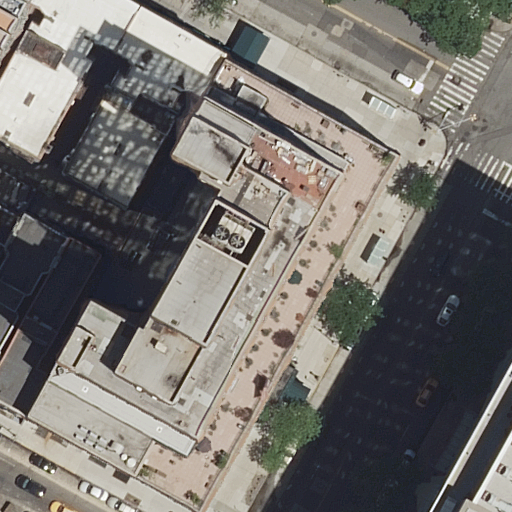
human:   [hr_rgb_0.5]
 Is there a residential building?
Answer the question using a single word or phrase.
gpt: yes

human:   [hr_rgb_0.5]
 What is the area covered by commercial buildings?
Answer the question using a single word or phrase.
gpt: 0m2

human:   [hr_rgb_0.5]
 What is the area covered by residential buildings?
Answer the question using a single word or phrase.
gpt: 7496m2

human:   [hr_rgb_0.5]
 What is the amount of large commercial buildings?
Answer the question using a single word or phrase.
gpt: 0

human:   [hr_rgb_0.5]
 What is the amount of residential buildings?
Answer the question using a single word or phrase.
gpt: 7

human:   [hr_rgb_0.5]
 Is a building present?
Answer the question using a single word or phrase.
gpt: yes

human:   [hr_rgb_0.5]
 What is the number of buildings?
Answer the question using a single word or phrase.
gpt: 7

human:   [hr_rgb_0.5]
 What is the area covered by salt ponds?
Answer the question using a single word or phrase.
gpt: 0m2

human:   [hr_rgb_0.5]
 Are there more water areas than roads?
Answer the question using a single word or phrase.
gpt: no

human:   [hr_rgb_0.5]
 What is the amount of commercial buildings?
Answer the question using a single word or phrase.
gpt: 0

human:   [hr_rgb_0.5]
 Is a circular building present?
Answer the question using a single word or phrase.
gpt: no

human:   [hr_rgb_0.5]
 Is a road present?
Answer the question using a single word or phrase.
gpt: yes

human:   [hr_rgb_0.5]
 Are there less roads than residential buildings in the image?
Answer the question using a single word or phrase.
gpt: no

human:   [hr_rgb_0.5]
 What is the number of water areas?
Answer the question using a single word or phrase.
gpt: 0

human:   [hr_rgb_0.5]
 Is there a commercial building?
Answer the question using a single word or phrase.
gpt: no

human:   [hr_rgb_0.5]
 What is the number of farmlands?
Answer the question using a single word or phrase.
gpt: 0

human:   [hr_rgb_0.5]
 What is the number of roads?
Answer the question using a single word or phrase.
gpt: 7

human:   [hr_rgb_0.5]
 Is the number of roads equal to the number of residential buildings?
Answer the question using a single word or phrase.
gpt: yes

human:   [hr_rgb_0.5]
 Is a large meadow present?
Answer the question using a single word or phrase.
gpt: no

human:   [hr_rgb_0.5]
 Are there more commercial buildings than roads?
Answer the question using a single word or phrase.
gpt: no

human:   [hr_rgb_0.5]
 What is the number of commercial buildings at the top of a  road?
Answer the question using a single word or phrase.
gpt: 0

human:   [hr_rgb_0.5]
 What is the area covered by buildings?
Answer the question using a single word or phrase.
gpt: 7496m2

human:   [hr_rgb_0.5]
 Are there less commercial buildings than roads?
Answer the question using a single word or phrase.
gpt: yes

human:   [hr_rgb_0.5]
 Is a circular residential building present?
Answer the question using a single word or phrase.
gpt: no

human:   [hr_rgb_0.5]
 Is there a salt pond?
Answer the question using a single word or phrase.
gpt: no

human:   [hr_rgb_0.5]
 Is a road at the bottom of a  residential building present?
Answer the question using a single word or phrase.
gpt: yes

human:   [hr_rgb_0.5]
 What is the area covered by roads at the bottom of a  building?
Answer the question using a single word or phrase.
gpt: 0m2

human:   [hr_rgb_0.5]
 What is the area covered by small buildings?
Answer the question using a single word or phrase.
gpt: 50m2

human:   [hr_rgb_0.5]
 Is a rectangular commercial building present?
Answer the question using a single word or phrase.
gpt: no

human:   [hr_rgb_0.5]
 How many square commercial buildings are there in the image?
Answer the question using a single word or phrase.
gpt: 0

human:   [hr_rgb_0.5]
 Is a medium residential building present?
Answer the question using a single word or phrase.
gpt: yes

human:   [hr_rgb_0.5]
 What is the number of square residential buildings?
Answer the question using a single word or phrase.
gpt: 0

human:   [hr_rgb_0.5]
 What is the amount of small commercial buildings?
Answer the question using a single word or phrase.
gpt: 0

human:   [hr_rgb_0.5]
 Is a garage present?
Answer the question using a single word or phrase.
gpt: no

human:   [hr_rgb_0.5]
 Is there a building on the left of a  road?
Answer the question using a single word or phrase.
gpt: yes

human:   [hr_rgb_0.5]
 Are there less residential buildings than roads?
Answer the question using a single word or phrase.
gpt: no

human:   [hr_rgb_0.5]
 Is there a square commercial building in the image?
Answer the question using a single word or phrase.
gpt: no

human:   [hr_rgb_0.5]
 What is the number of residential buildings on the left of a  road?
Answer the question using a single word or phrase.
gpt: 6

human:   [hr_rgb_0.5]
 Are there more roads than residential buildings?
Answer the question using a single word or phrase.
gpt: no

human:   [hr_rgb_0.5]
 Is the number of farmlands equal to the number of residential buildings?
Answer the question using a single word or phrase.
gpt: no

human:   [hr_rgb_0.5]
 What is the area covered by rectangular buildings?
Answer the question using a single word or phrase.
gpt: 3218m2

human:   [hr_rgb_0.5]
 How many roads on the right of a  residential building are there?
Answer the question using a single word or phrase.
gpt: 6

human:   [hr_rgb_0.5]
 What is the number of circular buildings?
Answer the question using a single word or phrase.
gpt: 0

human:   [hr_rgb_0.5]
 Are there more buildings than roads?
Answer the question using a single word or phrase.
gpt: no

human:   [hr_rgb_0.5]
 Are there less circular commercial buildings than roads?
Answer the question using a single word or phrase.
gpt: yes

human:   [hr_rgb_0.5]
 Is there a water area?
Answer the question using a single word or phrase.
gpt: no

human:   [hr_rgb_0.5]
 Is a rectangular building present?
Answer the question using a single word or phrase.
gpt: yes

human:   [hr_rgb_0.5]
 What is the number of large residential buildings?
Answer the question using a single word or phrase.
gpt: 4

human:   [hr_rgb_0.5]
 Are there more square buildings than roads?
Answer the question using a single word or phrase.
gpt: no

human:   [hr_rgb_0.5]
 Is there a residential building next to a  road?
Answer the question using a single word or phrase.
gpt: yes

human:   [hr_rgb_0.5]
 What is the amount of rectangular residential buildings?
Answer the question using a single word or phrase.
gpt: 1

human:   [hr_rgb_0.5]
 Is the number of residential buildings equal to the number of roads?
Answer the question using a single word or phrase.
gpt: yes

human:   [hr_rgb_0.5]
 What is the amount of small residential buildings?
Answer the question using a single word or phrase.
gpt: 1

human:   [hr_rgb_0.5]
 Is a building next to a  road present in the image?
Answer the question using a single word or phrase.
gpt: yes

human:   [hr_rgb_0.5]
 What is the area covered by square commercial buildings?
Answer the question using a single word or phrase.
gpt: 0m2

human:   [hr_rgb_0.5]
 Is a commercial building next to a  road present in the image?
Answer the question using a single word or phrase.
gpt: no

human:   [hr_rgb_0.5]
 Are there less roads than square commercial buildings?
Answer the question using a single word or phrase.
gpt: no

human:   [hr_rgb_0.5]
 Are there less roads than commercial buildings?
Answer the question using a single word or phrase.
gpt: no

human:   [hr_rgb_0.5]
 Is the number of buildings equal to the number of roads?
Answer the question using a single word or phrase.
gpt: yes

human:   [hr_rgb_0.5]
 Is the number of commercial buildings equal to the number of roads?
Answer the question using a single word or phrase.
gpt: no

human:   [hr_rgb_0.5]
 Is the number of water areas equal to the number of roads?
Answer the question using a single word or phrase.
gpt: no

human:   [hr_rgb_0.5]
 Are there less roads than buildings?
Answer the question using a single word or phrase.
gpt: no

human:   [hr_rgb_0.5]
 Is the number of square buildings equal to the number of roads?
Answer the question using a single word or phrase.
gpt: no

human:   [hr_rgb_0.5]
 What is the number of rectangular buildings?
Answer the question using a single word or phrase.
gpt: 1